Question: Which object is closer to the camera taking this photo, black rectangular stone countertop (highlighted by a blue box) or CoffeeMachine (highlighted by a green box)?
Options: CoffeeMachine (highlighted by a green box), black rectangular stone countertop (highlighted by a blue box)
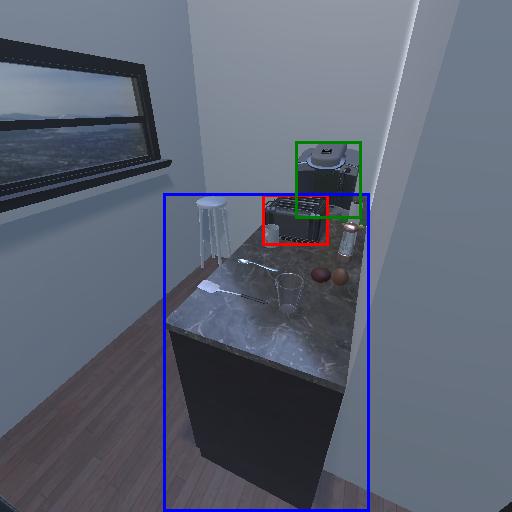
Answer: CoffeeMachine (highlighted by a green box)